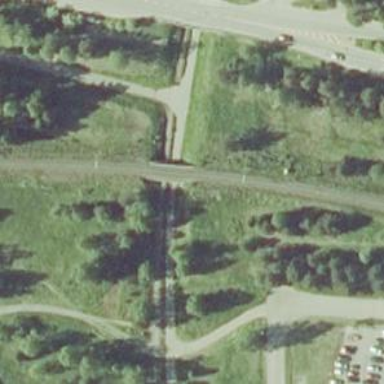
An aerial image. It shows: Bridge used by trains with continuous electrified contact lines.